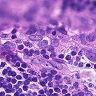
Metastatic tissue present: yes